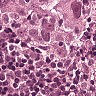
Metastatic tissue present: yes